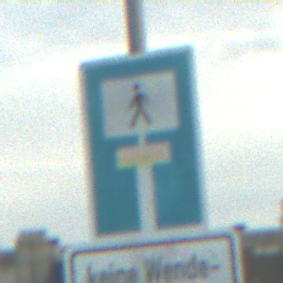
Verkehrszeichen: SackgasseFussgaengerDurchlaessig
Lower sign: HinweisGeaenderteVorfahrtVerkehrsfuehrungVerkehrsregelung3
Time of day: MorningAfternoon
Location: Outdoor (Urban)
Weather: PartlyCloudy
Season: NotSpecified
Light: Natural